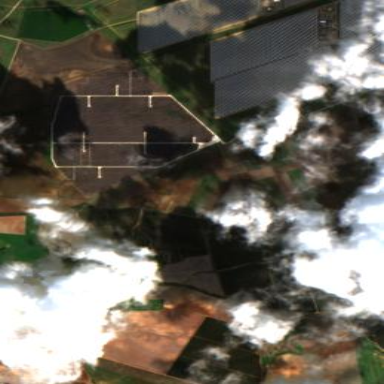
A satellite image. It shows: Solar power plant using photovoltaic technology.